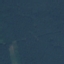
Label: Forest